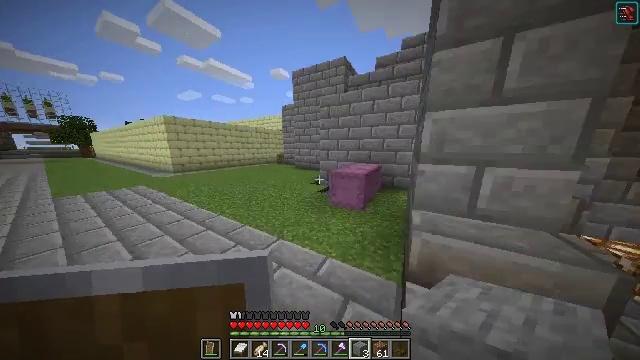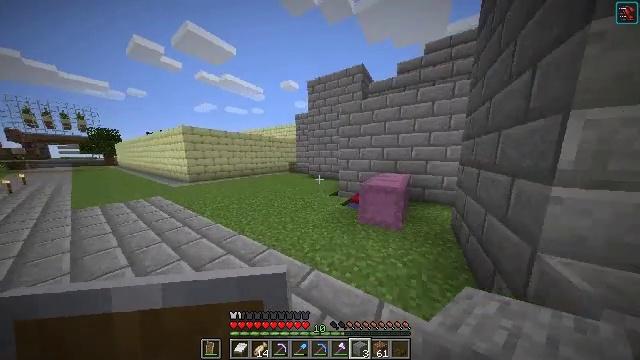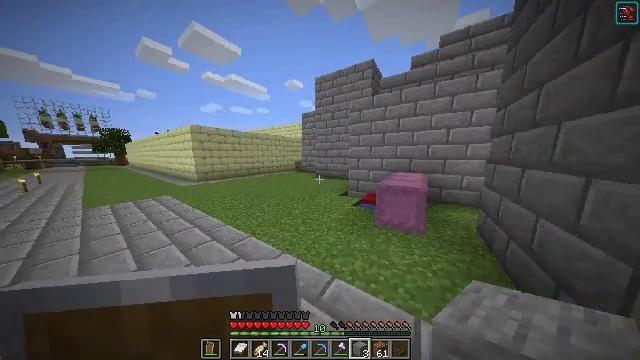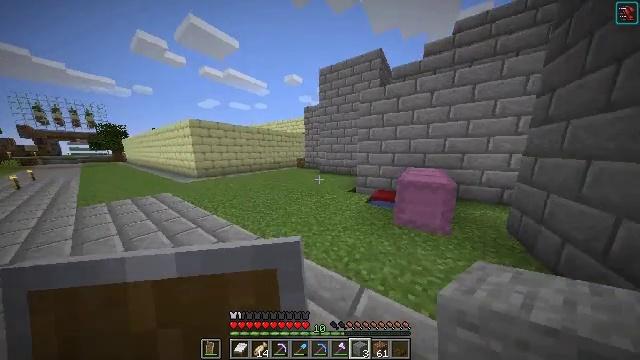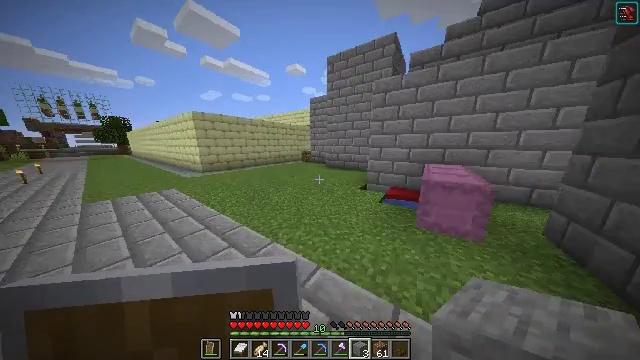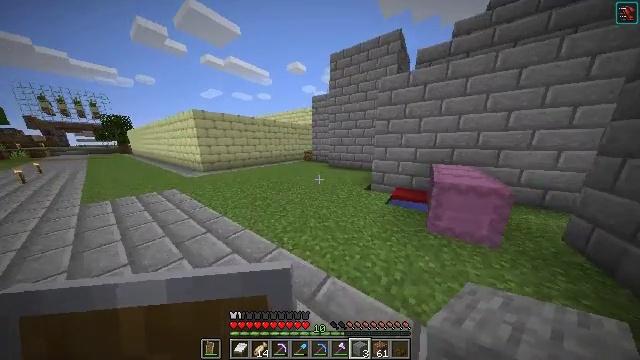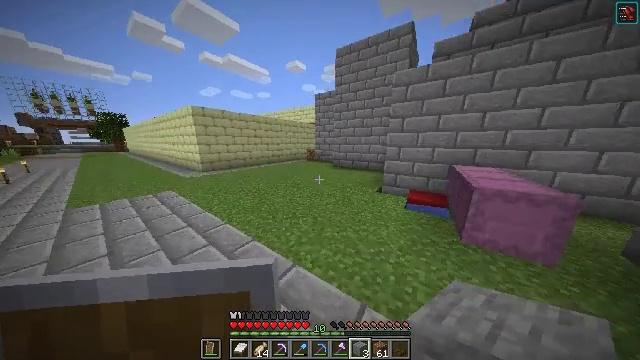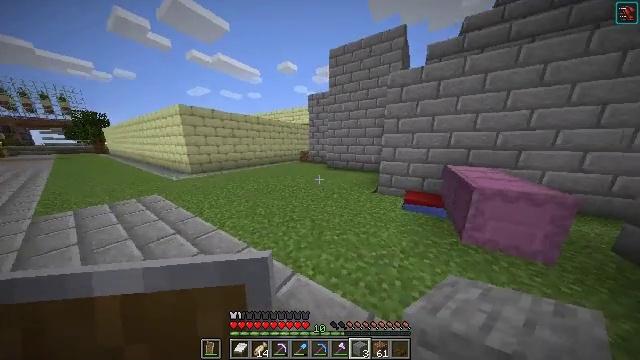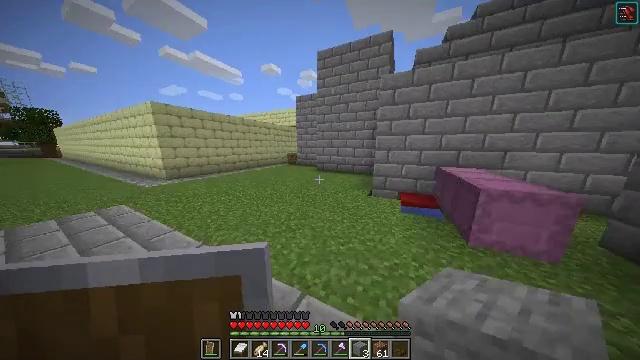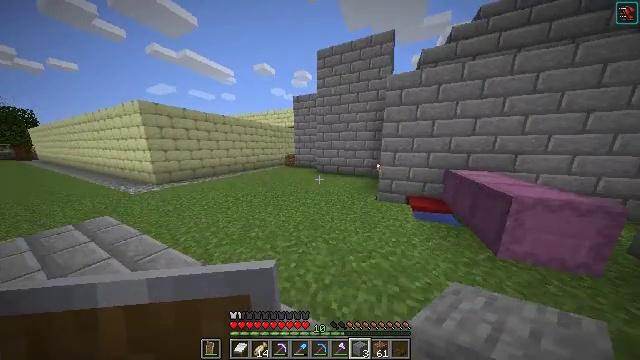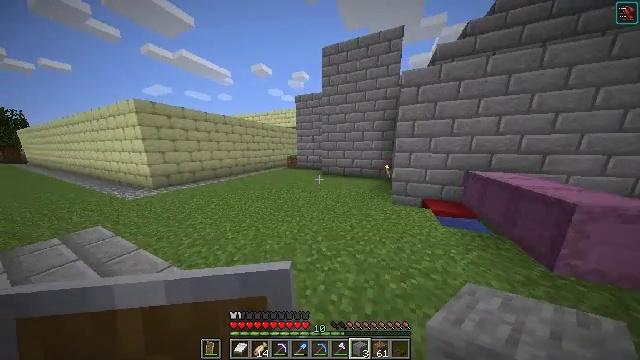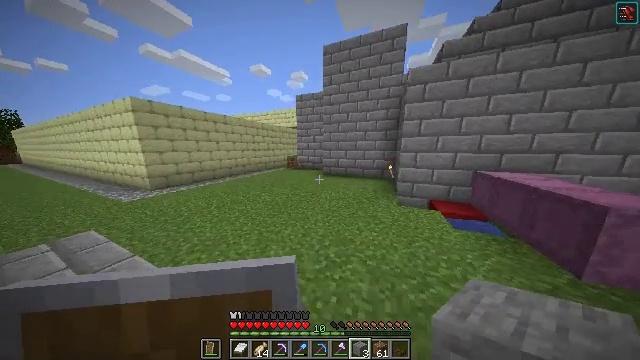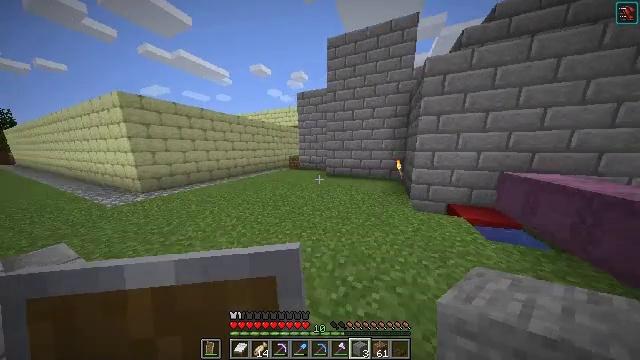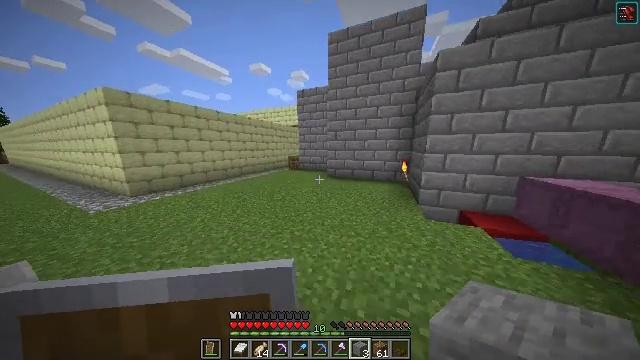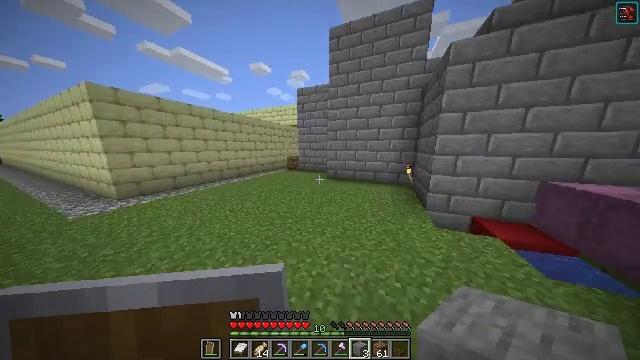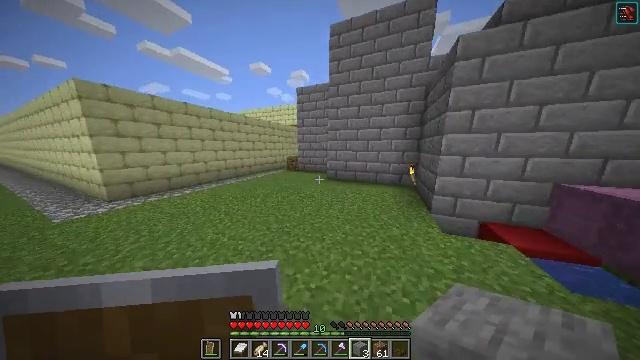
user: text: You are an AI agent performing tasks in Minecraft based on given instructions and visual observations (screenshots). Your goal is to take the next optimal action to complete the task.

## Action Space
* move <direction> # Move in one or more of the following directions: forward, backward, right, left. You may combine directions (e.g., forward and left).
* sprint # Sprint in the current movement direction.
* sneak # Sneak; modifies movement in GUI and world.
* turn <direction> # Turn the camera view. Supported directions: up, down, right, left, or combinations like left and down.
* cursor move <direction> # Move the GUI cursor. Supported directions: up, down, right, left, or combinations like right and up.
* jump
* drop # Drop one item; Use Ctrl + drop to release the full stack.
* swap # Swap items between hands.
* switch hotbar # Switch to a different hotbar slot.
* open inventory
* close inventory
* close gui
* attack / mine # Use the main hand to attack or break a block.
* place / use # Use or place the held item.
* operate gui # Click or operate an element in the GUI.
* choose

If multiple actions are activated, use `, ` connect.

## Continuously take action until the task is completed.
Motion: motion action
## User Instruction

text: Drop golden leggings.
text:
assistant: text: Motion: move forward and move left, turn left and up
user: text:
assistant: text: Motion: move forward and move left, turn left
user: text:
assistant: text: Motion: move forward and move left, turn down
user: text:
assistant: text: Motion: move forward and move left, turn left and down
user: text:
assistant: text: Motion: move forward and move left
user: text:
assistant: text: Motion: move forward and move left
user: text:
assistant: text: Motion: move forward and move left, turn right
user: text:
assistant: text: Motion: move forward and move left, turn right and up
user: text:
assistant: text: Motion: move forward and move left, turn right
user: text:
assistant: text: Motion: move forward and move left
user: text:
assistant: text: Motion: move forward
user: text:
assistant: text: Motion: move forward
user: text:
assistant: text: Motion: move forward
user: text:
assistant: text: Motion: move forward
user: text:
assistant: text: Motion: move forward
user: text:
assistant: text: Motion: move forward
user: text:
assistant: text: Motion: move forward, turn right and up
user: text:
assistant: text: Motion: move forward, turn up
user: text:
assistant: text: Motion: move forward
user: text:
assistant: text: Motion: no_op
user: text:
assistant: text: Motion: open inventory
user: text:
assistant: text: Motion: open inventory
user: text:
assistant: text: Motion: cursor move right and up
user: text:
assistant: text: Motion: cursor move right and up
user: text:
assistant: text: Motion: cursor move up
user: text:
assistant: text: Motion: no_op
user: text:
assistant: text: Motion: no_op
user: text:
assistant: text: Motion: cursor move down
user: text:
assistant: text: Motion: cursor move down
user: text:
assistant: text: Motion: no_op